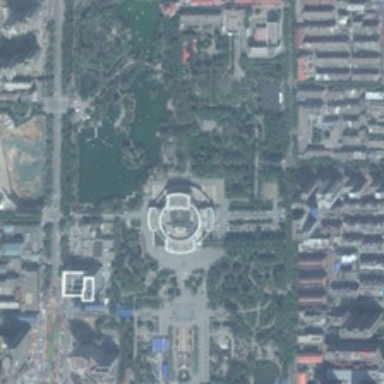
Many green trees and a pond are in a park near many buildings .